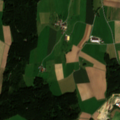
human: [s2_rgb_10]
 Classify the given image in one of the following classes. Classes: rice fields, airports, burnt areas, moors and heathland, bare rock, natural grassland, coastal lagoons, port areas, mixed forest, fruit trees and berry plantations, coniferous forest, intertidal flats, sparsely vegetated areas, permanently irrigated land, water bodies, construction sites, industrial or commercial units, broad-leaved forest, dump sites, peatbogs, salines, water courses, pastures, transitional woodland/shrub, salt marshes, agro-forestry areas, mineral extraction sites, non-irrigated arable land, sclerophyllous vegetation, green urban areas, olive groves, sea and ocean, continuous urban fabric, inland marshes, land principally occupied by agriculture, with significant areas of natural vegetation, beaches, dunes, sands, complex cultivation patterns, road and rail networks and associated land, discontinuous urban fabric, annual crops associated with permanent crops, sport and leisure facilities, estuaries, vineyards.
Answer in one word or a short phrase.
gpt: non-irrigated arable land, coniferous forest